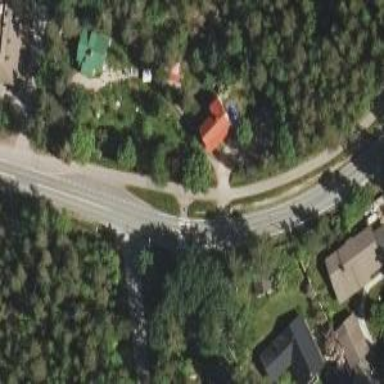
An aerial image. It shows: Crossing on the road.